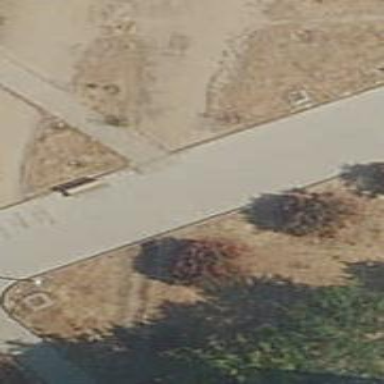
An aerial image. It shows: Pedestrian road.